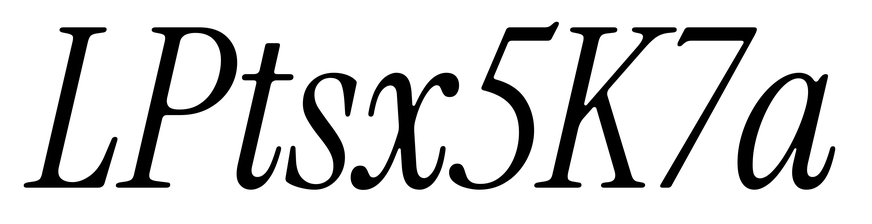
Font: InstrumentSerif-Italic